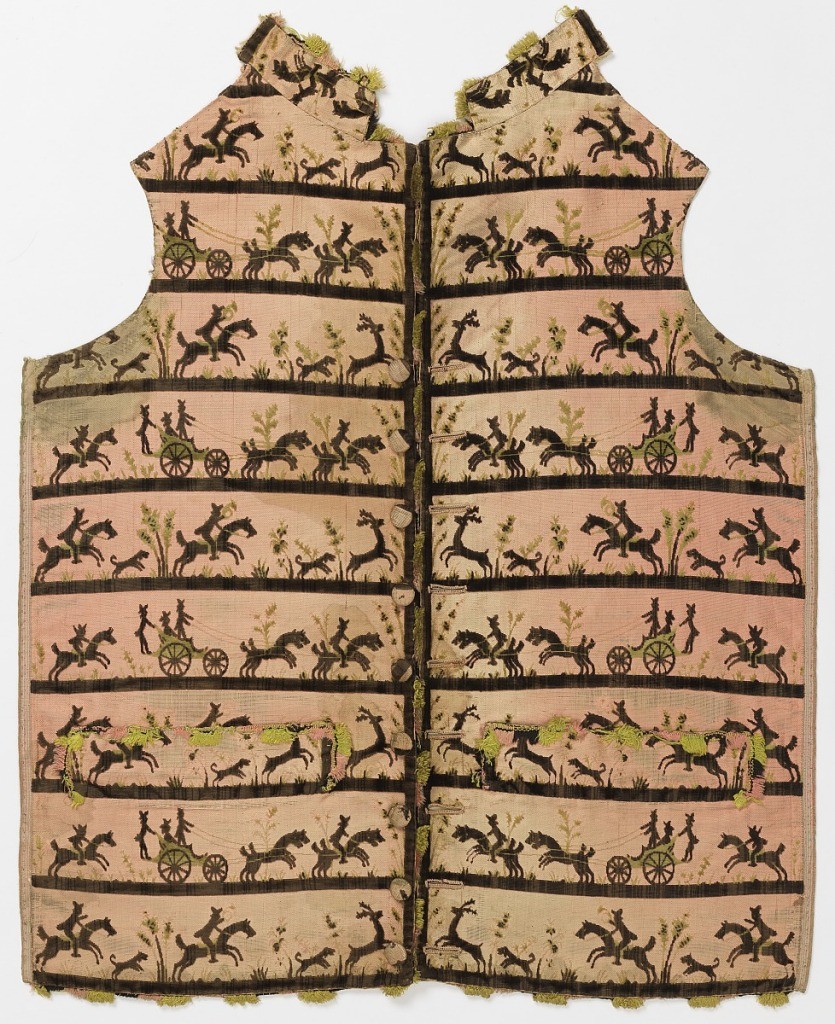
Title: Waistcoat
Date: ca. 1790
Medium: silk Technique: cut voided supplementary warp pile in a twill foundation
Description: Waistcoat of pale pink velvet with black horizontal stripes has alternating rows of hunting scenes. One row has two men on horseback, one with a French horn, with hunting dogs in pursuit of a deer. The other has a carriage drawn by four horses followed by another man on horseback. Decorated with pink and yellow-green fringe.